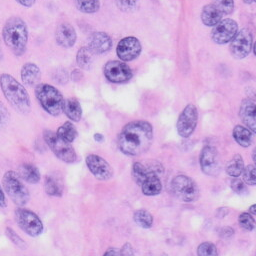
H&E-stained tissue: Skin